Question: I am trying to the get 'min speed' with particular 'stop_name' and 'mac'. This min speed should be the one with stop_distance range of 40 m.

'''
SELECT mac, stop_name, stop_distance, speed from behaviour
where speed = (SELECT MIN(speed) from behaviour where stop_distance < 40
and mac = '10:A5:D0:06:C6:E9' and stop_name = 'Sandstrasse' ) LIMIT 1
'''
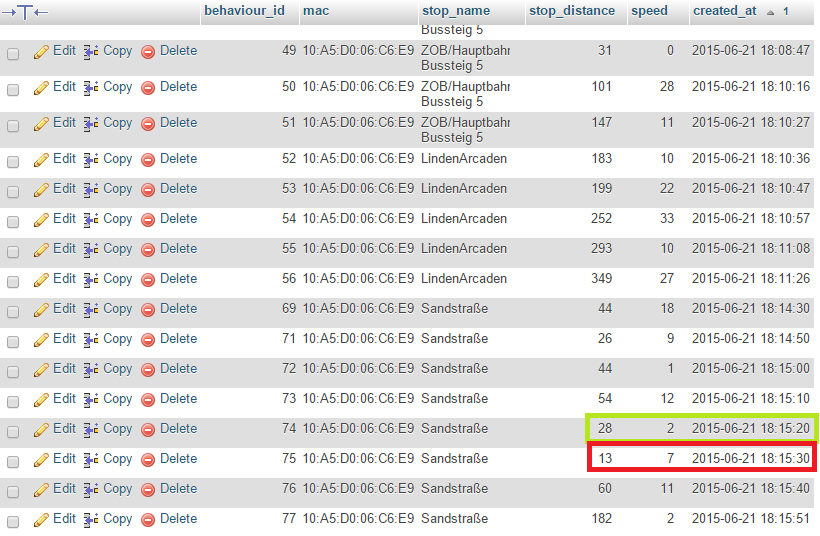
Answer: Try this:
'''
SELECT mac, stop_name, stop_distance, speed
from behaviour
where stop_distance < 40 and mac = '10:A5:D0:06:C6:E9' and stop_name = 'Sandstrasse'
order by speed
LIMIT 1
'''